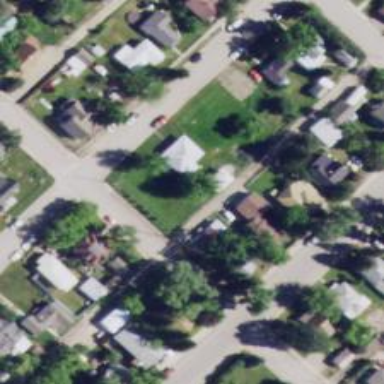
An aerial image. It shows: Alley classified as service road.